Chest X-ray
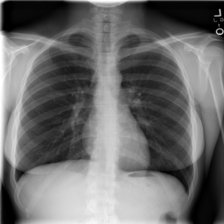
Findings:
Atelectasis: negative
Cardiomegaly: negative
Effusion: negative
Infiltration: negative
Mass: negative
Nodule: negative
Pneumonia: negative
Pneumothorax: negative
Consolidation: negative
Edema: negative
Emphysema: negative
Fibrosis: negative
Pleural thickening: negative
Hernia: negative